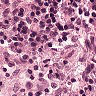
Metastatic tissue present: no